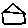
Label: house